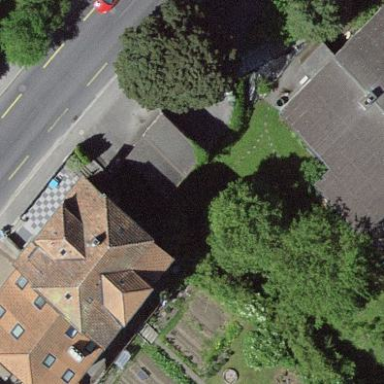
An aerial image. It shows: Residential building.